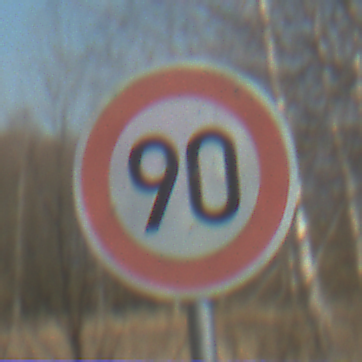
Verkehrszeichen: Geschwindigkeit90
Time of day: MorningAfternoon
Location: Outdoor (Suburban)
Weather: Clear
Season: NotSpecified
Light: Natural